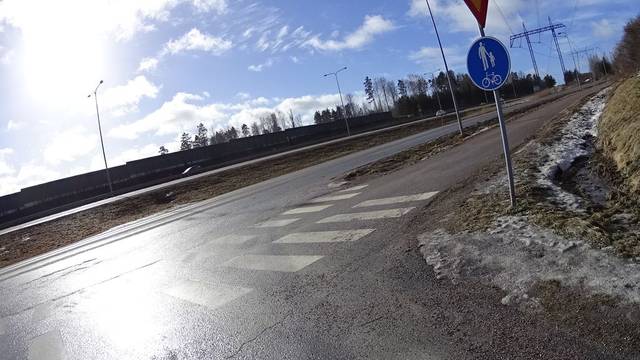
Region: Finland
Coordinates: 60.247, 24.707